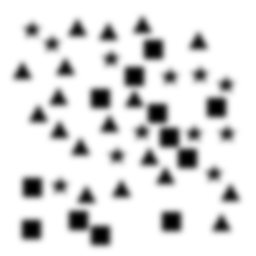
Squares: 12
Triangles: 18
Stars: 12
Total shapes: 42